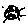
Label: moon